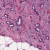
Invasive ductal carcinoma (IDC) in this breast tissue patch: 0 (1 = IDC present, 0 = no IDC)